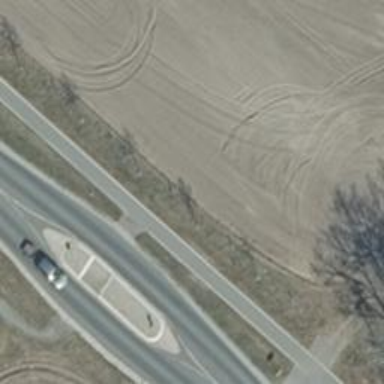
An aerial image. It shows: Asphalt cycleway.